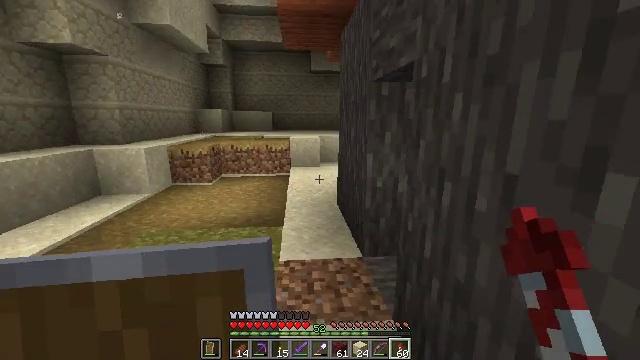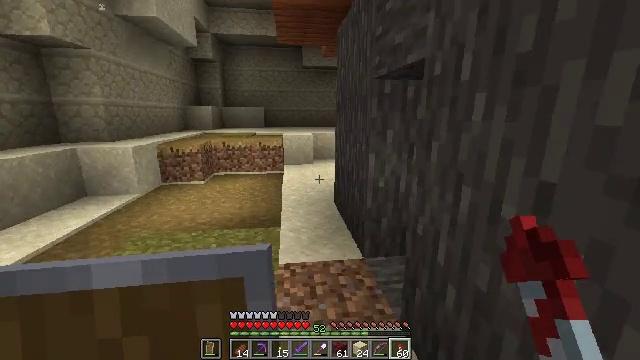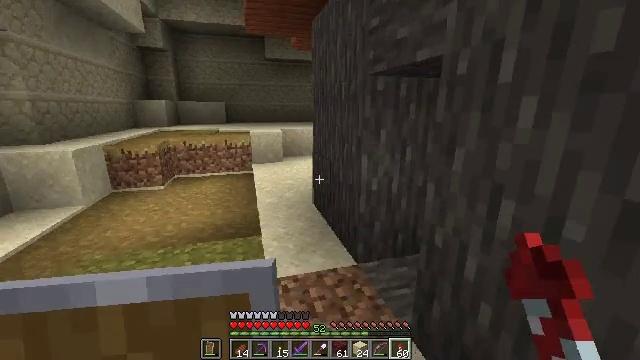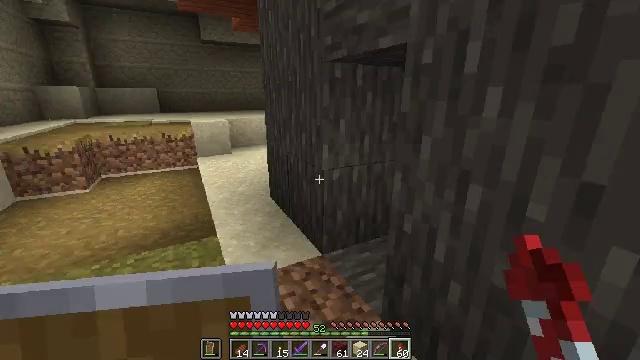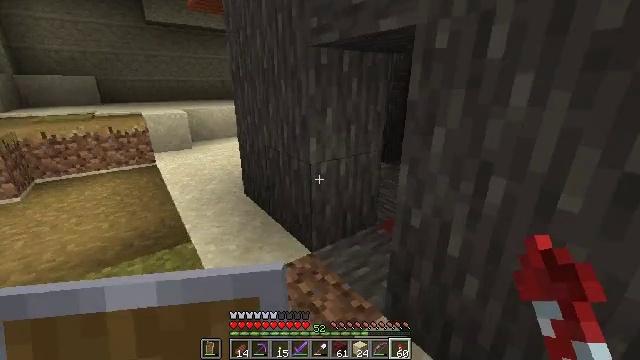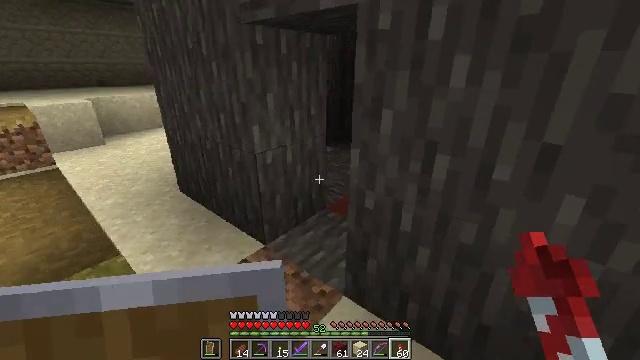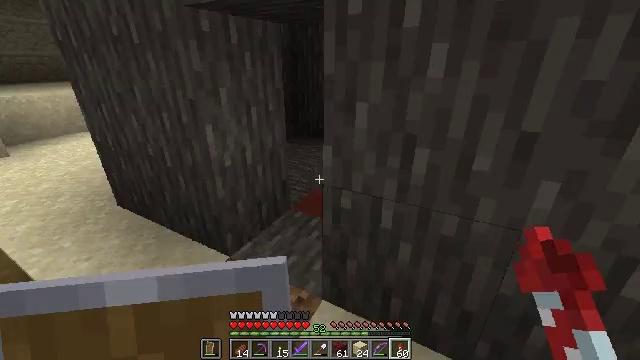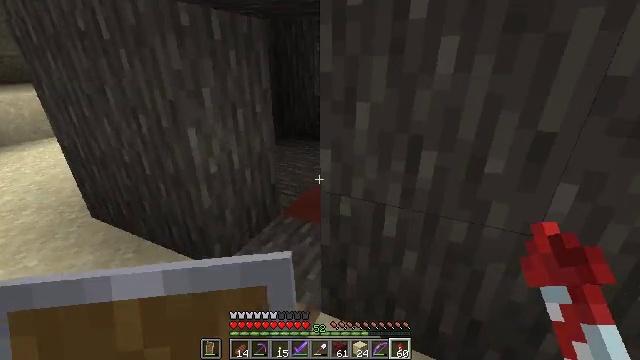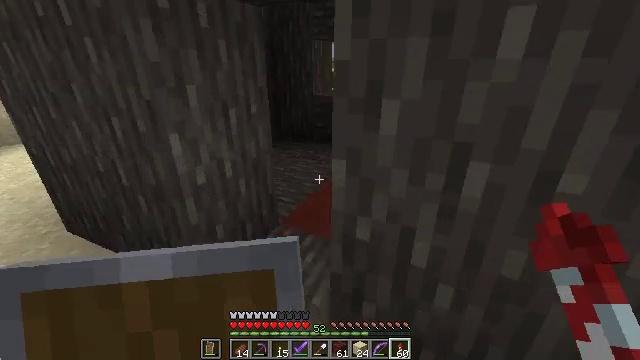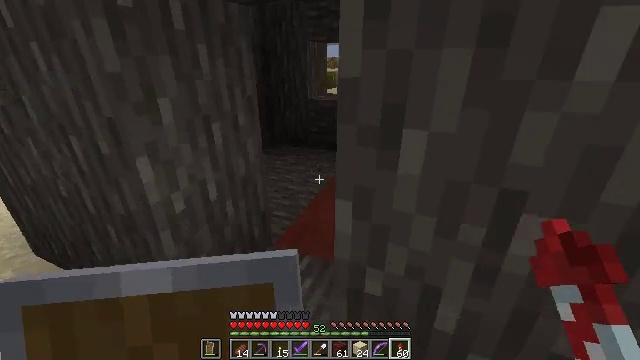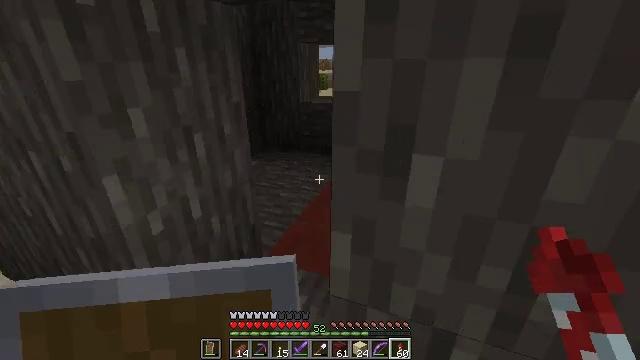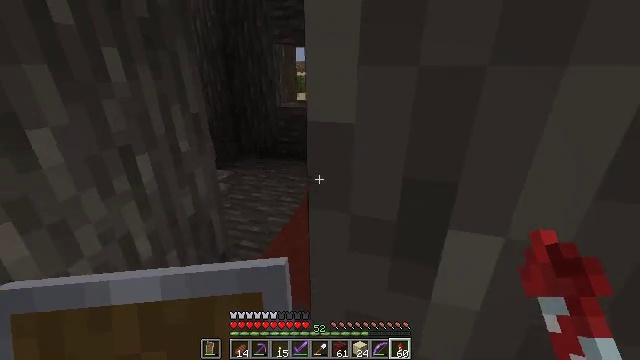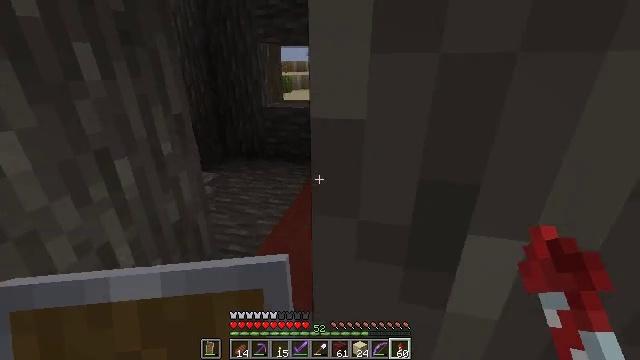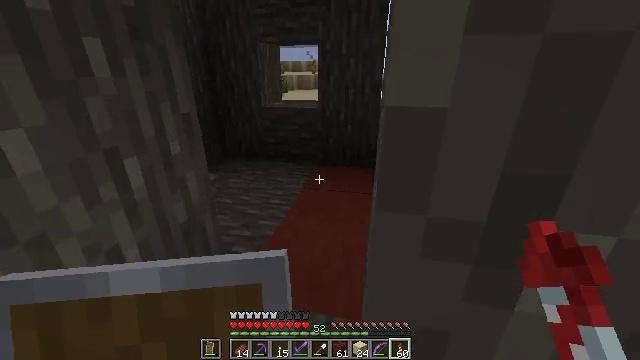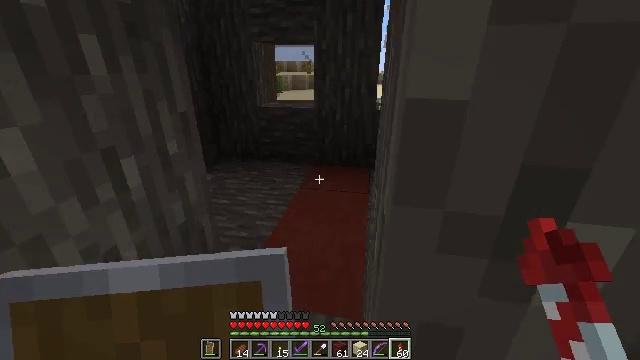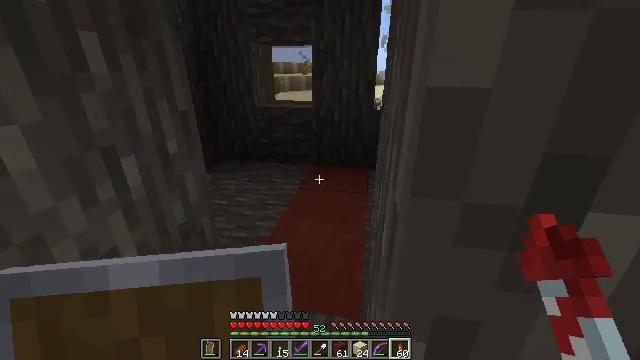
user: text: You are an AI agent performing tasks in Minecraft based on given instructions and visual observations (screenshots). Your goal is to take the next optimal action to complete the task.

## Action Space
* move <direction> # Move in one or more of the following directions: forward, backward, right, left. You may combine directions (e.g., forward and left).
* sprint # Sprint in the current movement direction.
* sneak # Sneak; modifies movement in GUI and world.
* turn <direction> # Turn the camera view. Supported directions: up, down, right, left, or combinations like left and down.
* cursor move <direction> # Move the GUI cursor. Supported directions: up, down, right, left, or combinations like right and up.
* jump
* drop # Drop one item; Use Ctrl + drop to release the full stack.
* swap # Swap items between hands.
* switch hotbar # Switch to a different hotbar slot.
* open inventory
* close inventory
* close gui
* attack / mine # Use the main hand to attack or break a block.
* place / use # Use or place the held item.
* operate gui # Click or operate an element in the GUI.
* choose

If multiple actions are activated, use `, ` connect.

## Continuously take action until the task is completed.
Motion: motion action
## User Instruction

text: Mine the brewing stand from your base.
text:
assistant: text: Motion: move forward and move left, turn right
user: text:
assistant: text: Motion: move forward and move left, turn right and down
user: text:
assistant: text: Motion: move forward and move left, turn right and down
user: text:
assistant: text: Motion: move forward and move left, turn right and down
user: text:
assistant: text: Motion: move forward, turn right and down
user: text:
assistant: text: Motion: move forward, turn right and down
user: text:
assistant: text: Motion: move forward, turn right
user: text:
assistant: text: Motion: move forward, turn right
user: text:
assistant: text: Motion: move forward, turn right
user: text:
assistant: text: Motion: move forward, turn right
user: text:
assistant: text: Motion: move forward, turn right
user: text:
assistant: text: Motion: move forward, turn right
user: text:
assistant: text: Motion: move forward, turn right
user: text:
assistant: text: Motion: turn right
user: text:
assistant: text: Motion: no_op
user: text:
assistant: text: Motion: no_op
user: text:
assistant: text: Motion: no_op
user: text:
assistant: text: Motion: no_op
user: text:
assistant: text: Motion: move forward and move left
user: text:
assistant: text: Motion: move forward and move left
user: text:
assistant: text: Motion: move forward and move left, turn right
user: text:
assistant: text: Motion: move forward and move left
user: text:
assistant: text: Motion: move forward and move left
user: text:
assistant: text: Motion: move forward and move left
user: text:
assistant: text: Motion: move forward and move left
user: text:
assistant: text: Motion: move forward
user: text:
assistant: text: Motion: move forward
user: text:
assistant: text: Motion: move forward
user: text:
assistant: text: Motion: move forward
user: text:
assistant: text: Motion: move forward and move right, turn down